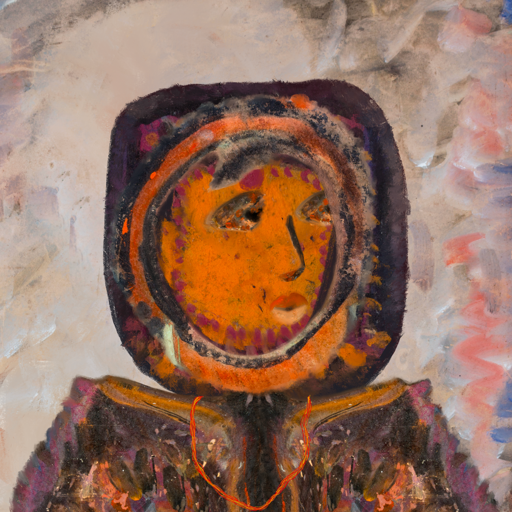
Background: Roy_Bahadur, Head And Neck Side: Doll_w_Hair, Face Side: Gypsy_Queen, Bust: Gypsy_Queen, Hair Side: Childish, Head Accessory: Blank, Second Necklace: Gypsy_Mother_2, Necklace: Blank, Baby: Blank